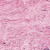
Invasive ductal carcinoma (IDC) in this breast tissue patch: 0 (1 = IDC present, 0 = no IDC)